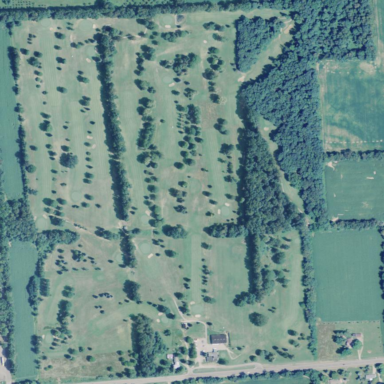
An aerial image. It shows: Golf course.